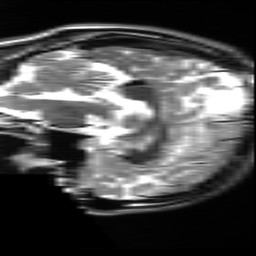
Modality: T2w
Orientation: sagittal
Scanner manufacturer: ge
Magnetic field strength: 3 T
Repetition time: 6.255 s
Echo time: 0.1014 s